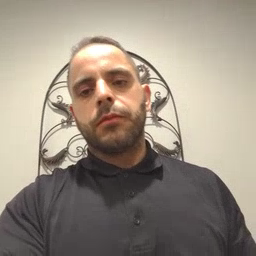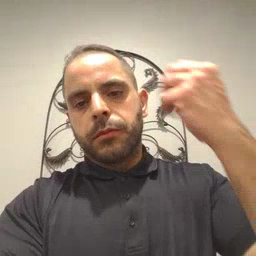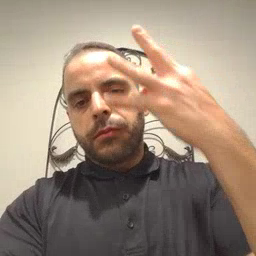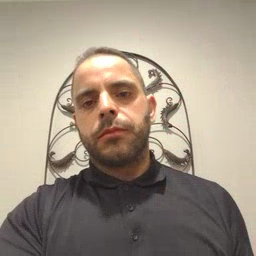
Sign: shower